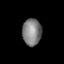
Tissue: lung
Cell type: Myeloid cells
Senescence score: 0.5498
Nuclear area (px): 508
Mean DAPI intensity: 125.811